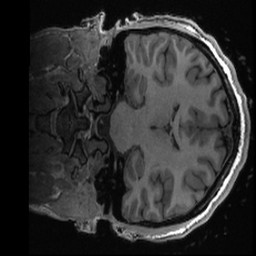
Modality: T1w
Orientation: coronal
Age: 18
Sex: female